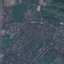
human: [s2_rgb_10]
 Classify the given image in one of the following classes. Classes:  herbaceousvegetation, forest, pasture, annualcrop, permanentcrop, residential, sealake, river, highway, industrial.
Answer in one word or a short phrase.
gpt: Residential